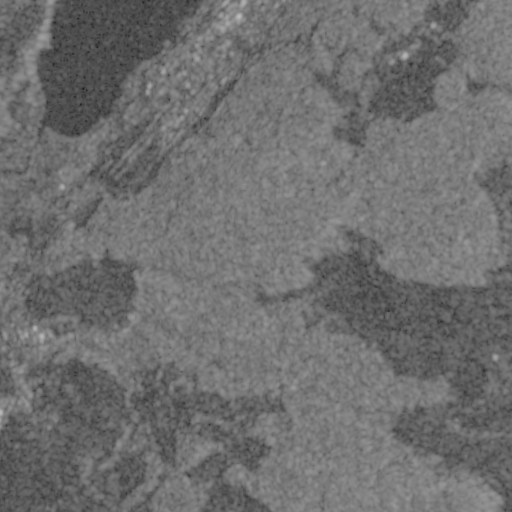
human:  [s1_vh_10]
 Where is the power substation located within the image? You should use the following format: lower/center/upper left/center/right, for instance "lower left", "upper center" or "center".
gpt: The power substation is located in the lower left of the image.
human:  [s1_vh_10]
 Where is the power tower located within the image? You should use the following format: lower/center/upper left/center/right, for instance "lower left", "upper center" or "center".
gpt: The power tower is located in the center of the image.
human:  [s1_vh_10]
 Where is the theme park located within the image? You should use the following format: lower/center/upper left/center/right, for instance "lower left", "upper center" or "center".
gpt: The theme park is located in the upper right of the image.
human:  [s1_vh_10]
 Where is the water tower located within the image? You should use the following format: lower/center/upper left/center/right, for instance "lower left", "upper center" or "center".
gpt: The water tower is located in the upper center of the image.
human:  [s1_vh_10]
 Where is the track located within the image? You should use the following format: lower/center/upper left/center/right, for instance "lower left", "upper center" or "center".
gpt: There is no track in the image.

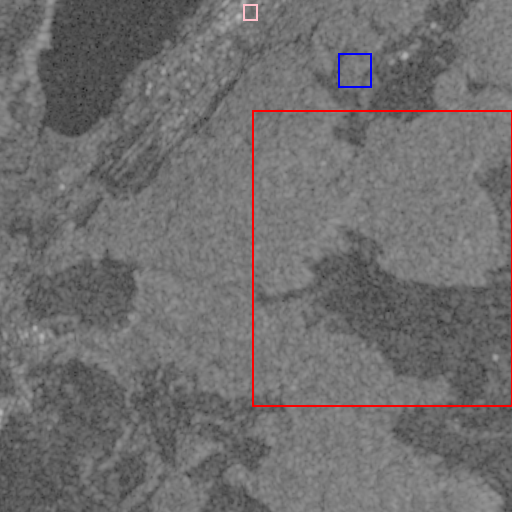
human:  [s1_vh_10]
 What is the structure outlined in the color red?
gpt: The structure outlined in red is a crop field.
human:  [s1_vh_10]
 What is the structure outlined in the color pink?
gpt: The structure outlined in pink is a parking lot.
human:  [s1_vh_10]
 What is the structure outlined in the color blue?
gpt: The structure outlined in blue is a theme park.
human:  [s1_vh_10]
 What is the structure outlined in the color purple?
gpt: There is no purple outline.